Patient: sex F, age 62
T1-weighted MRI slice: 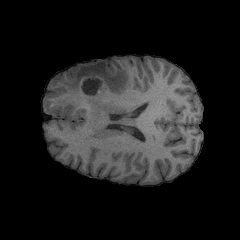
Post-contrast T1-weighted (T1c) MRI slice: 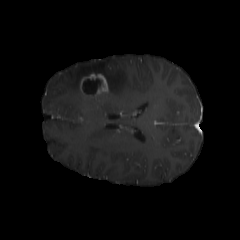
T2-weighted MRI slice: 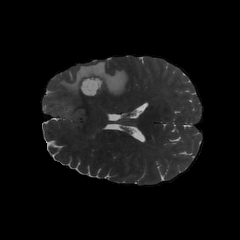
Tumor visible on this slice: yes
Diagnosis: Glioblastoma, IDH-wildtype
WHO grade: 4